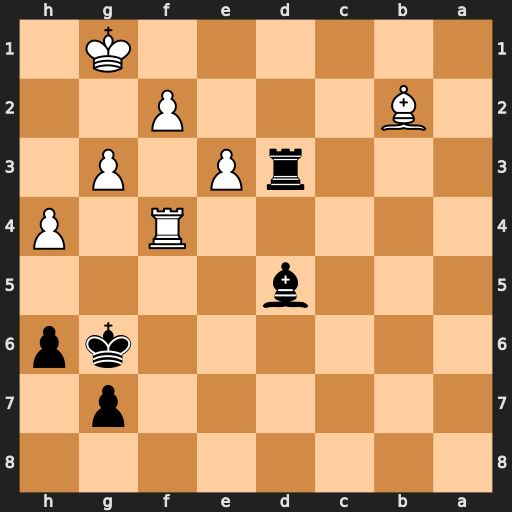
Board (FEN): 8/6p1/6kp/3b4/5R1P/3rP1P1/1B3P2/6K1
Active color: b
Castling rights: -
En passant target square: -
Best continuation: Rd1+ Kh2 Rh1#